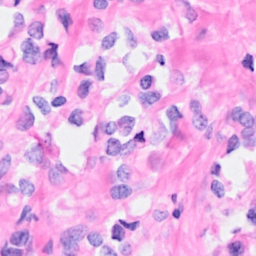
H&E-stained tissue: Breast